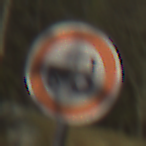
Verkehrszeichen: VerbotKraftfahrzeugeZuegeNichtSchneller25
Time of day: MorningAfternoon
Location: Outdoor (Nature)
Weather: Clear
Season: Winter
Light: Natural